Question: What is the color of the ball at (2, 2, 2)? The answer is the name of the color, with the first letter capitalized. You can choose an answer from Red, Green, Orange, Cyan, Purple, Blue and Yellow.
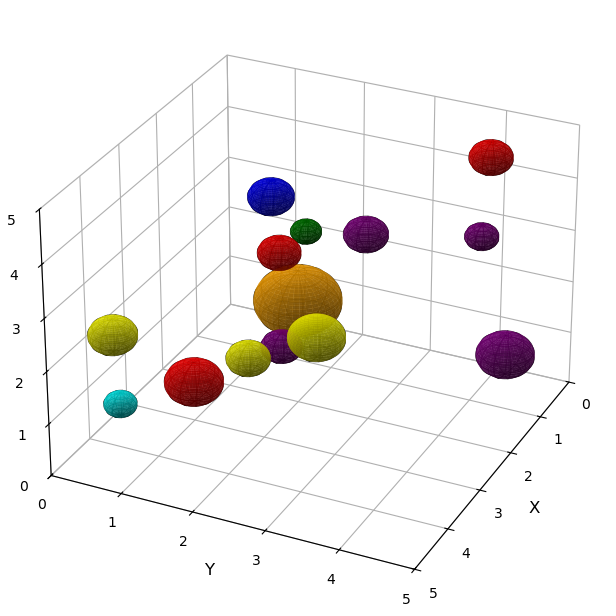
Answer: Orange